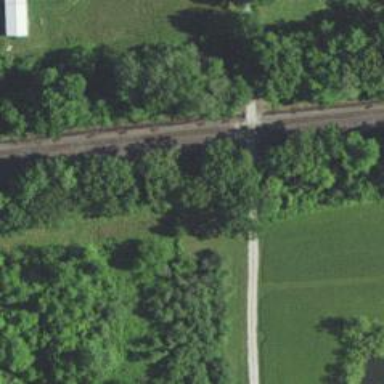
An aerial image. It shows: Railway track.